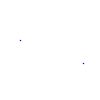
Particle: pion